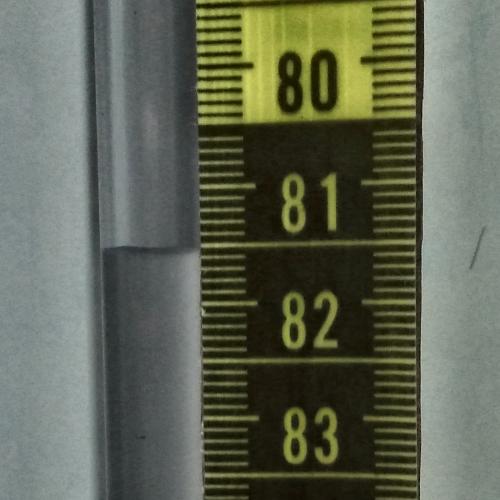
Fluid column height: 81.5 cm